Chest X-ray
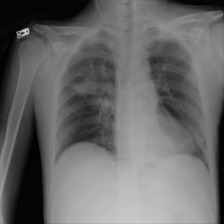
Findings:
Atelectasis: positive
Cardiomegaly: negative
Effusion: negative
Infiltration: positive
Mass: negative
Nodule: negative
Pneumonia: negative
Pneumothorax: negative
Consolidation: negative
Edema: negative
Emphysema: negative
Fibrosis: negative
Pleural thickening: negative
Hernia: negative